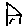
Label: house